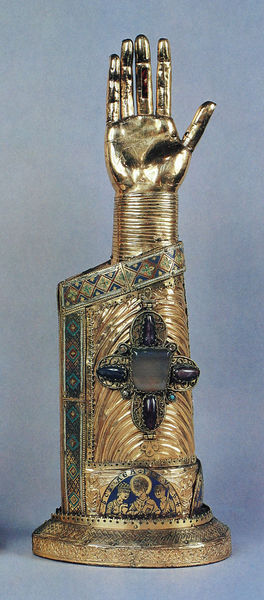
Titel: Armreliquiar
Standort: Herstellungsort: Köln (EU - D - NRW)
Institution: Köln, St. Gereon
Schlagwörter: blau, hand, bunt, daumen, fenster, finger, handschuh, holz, schmuck, muster, ornament, arm, silber, sockel, steine, ärmel, gewand, gold, stehend, edelsteine, rund, skulptur, statue, rundbogen, bordüre, ornamente, streifen, fuss, ringe, vergoldet, kreuz, text, einlegearbeiten, intarsien, verziert, armband, armreifen, edelstein, email, schrein, reliquie, sakral, reliquiar, goldschmiedearbeit, byzantinisch, emaille, gemmen, recken, cloisonne, zellenschmelz, reckend, mugel, umschöag, vergolödung, reliiquie